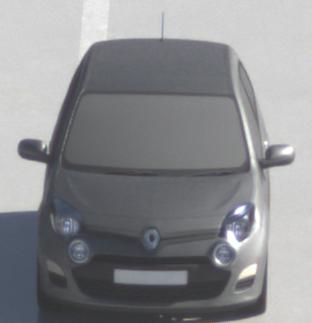
Make: Renault
Model: Twingo 1.2 LEV 16V 75
Detailed model: Twingo (II)
Model produced from: 2012/01
Model produced until: 2014/07
Doors: 3
Color: gray
Road condition: wet road
Daytime: morning or afternoon
Contrast: high contrast